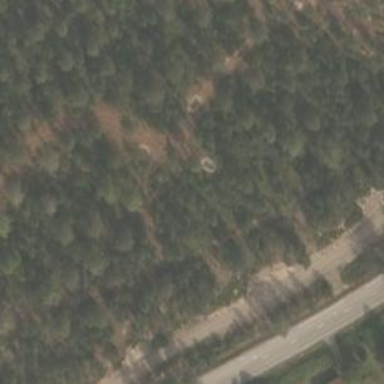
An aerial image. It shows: Disc golf basket.